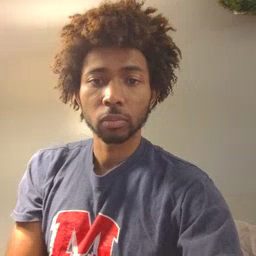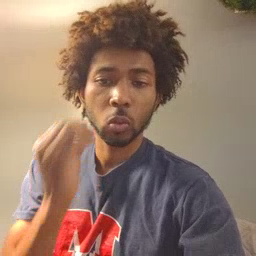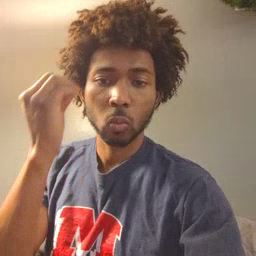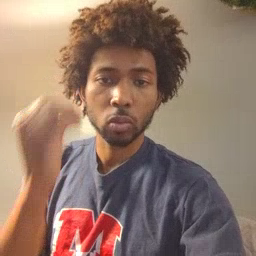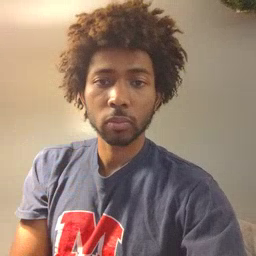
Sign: home